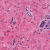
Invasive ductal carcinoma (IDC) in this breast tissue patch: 0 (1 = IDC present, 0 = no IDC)